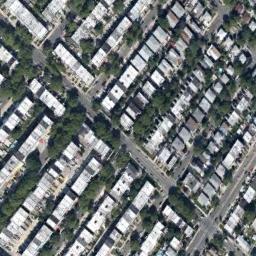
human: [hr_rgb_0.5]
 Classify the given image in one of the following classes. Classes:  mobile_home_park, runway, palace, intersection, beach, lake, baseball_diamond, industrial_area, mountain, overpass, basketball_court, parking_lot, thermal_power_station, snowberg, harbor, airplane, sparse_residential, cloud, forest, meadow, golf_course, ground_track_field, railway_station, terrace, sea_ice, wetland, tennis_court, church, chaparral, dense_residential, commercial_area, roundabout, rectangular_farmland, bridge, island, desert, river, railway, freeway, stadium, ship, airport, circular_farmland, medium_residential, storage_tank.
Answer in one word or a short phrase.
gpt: dense_residential